Question: I have a special TextBox that should be validated on Enter.
On this validation, the Form should net be however submitted if it has defined an AcceptButton.
In the following code I have 2 textBoxes: one normal, and one other - myTextBox - that validates itself on Enter (DoubleClick the form time to see it):
'''
public partial class Form1 : Form
{
private TextBox TextBox1;
private MyTextBox MyTextBox1;
private Button OKButton;
public Form1()
{
InitializeComponent();
TextBox1 = new TextBox();
TextBox1.Parent = this;
TextBox1.Location = new Point(0, 50);
MyTextBox1 = new MyTextBox();
MyTextBox1.Parent = this;
MyTextBox1.Location = new Point(0, 100);
MyTextBox1.Visible = false;
OKButton = new Button();
OKButton.Parent = this;
OKButton.Location = new Point(0, 125);
OKButton.Click += new EventHandler(OKButton_Click);
this.AcceptButton = OKButton;
}
void OKButton_Click(object sender, EventArgs e)
{
if (MyTextBox1.Visible)
return;
Console.WriteLine("!!! OKButton_Click !!!");
}
protected override void OnMouseDoubleClick(MouseEventArgs e)
{
MyTextBox1.Visible = true;
base.OnMouseDoubleClick(e);
}
}
public class MyTextBox : TextBox
{
protected override bool ProcessCmdKey(ref Message msg, Keys keyData)
{
if (keyData == Keys.Enter)
{
Console.WriteLine("!!! MyTextBox_Validation !!!");
this.Visible = false;
}
return base.ProcessCmdKey(ref msg, keyData);
}
}
'''
The fact of "Validated" is reflected by the myTextBox visibility, however this does not help, because in the OKBUtton_Click myTextBox1 is already made invisible...

Ideally, after myTextBox validation I would like to stop the Enter key Message propagation on the parent Form. Is it possible? If not, how should I validate MyTextBox without validating the form?
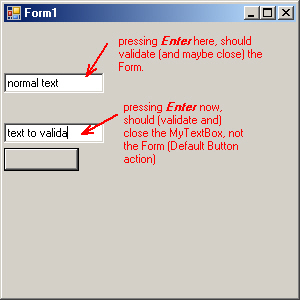
Answer: I hope I understand your question correctly. Did you try returning TRUE in your ProcessCmdKey override if you process the event? Returning true tells the event system that event was consumed and prevents further processing For example:
'''
protected override bool ProcessCmdKey(ref Message msg, Keys keyData) {
if (keyData == Keys.Enter) {
Console.WriteLine("!!! MyTextBox_Validation !!!");
this.Visible = false;
return true;
}
return base.ProcessCmdKey(ref msg, keyData);
}
'''